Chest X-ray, PA view. Patient: 49 years old, sex M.
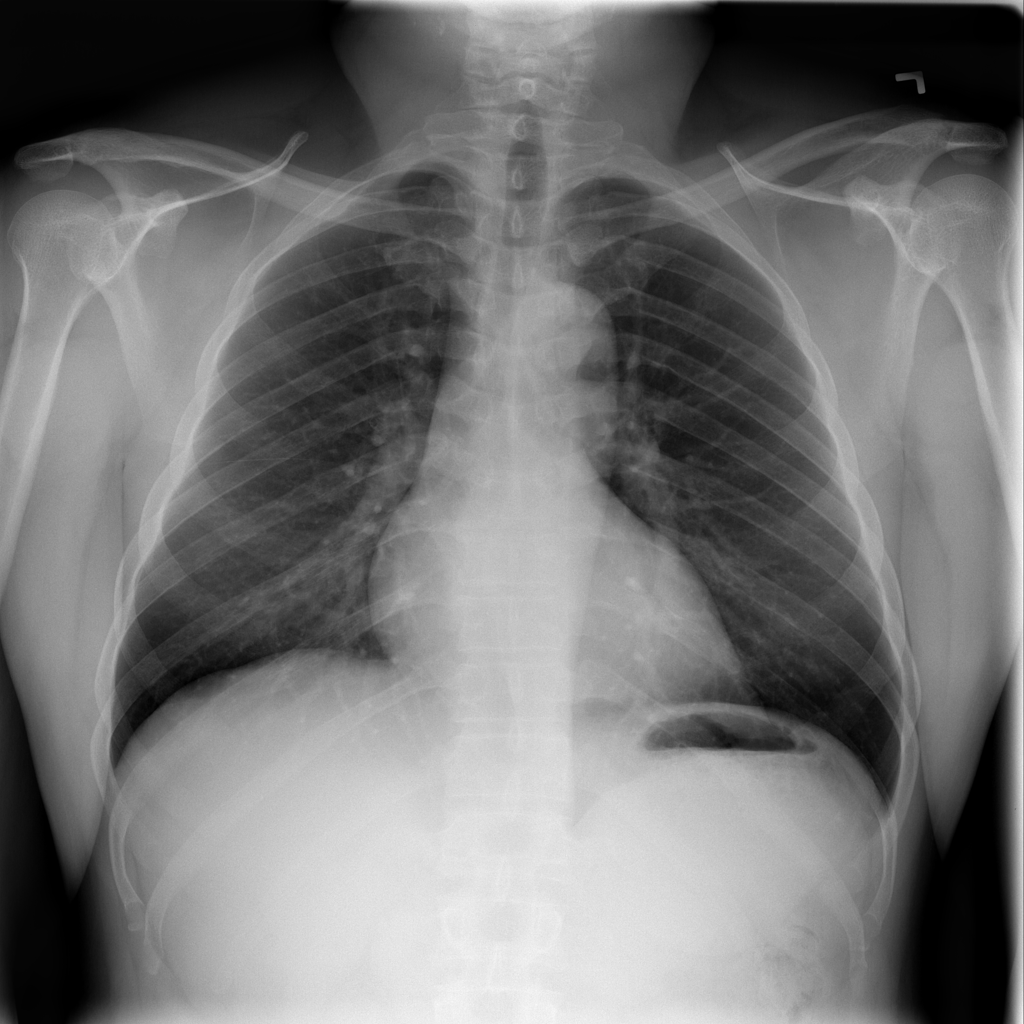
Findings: No Finding